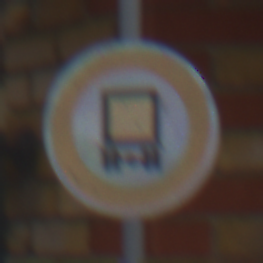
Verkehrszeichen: VerbotKennzeichnungspflichtigeKraftfahrzeugeGefaehrlicheGueter
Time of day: MorningAfternoon
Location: Outdoor (Urban)
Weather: Overcast
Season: NotSpecified
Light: Natural